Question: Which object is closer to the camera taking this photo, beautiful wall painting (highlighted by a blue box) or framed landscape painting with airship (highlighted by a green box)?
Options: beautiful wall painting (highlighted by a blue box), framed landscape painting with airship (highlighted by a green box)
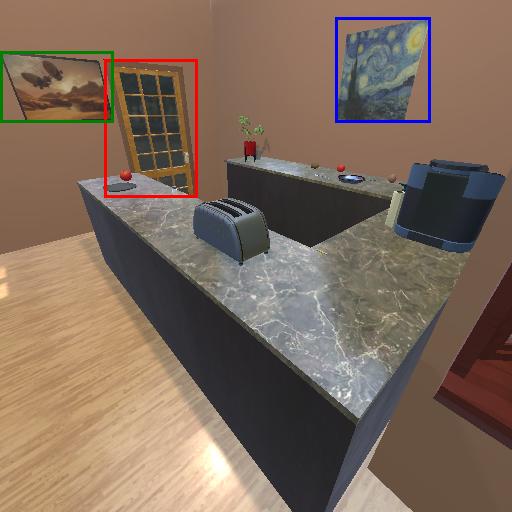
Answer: beautiful wall painting (highlighted by a blue box)